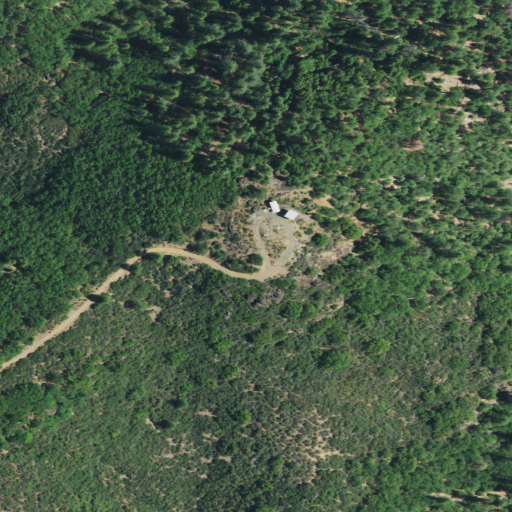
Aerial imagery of mountain in California named Pattymocus Butte containing shrub, evergreen forest, deciduous forest, open development, and mixed forest